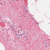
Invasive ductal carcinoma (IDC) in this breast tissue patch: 0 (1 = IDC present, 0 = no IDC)